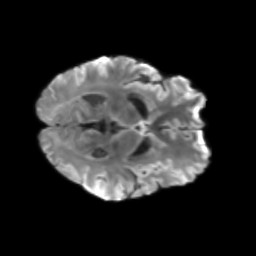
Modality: T2w
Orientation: axial
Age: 62
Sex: female
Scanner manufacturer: siemens
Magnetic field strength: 3 T
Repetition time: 3.23 s
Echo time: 0.0892 s